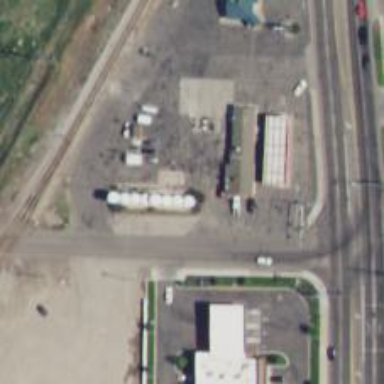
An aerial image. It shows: Convenience shop.